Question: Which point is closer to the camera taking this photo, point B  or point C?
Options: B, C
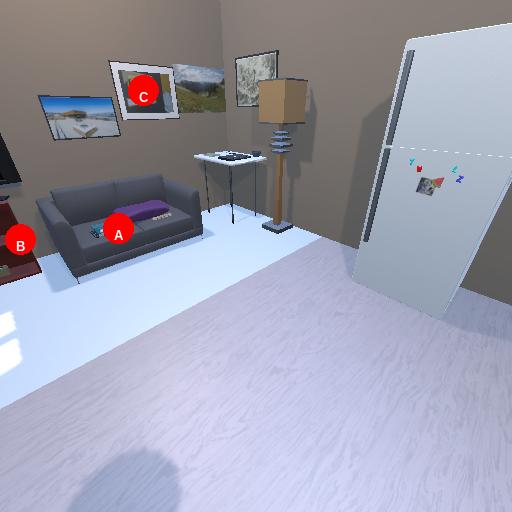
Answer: B